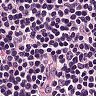
Metastatic tissue present: no